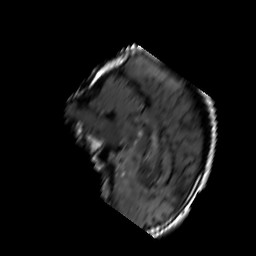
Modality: FLAIR
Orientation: sagittal
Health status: ill
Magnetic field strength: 3 T